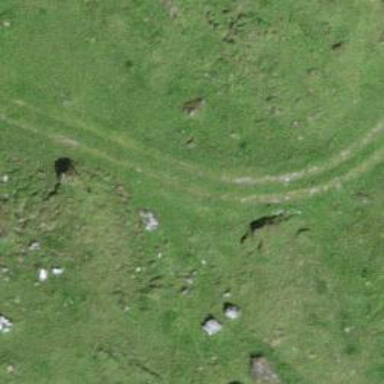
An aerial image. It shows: Track with grade 4 track type.